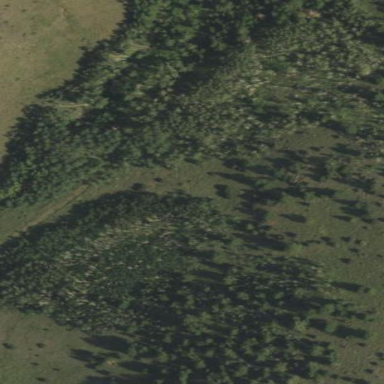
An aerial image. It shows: Dense broadleaved deciduous woodland with high density of trees.